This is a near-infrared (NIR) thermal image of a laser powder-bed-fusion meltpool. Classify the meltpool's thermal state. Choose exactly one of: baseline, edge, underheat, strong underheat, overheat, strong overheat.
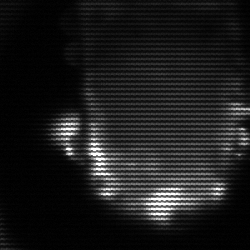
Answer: baseline